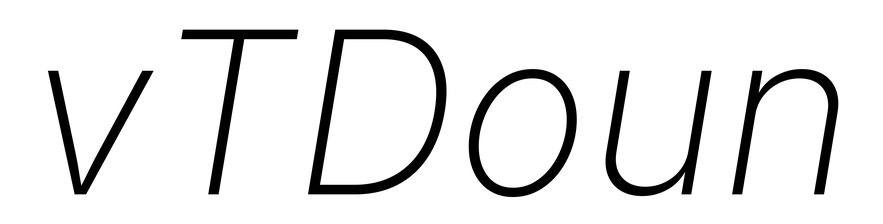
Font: Inter-Italic_ExtraLight_Italic